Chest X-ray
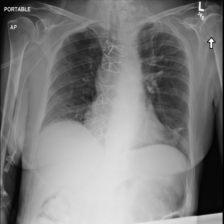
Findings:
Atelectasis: positive
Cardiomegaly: negative
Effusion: negative
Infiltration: positive
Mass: negative
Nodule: negative
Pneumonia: negative
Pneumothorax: negative
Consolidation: negative
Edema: negative
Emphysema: negative
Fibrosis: negative
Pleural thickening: negative
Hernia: negative